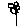
Label: flower